Interaction volume radius: 5 \u00c5
Interaction volume height: 35 \u00c5
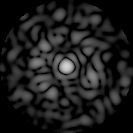
Disorder parameter: 0.8266